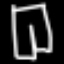
Label: pants